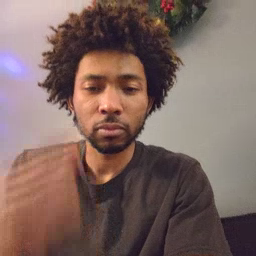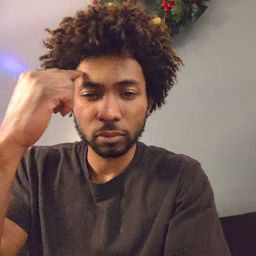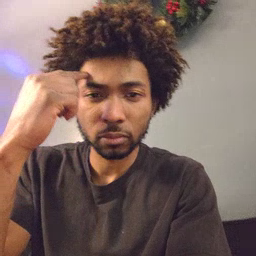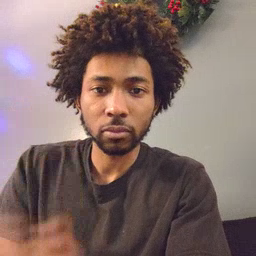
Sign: think